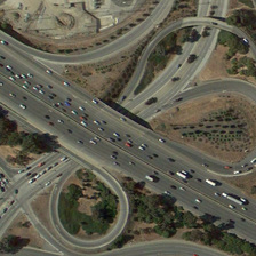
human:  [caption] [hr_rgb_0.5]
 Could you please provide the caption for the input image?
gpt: The wide viaduct leads along the ramp to the winding road.

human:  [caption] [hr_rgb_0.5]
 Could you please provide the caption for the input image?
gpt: The wide viaduct passes through the ramp to the winding road.

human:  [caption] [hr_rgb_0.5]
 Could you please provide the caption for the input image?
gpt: here is a quite bustling wide flyover spans the curved road below .

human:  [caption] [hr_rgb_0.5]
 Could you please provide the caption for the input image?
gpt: The wide bridge leads to the winding road through the ramp.

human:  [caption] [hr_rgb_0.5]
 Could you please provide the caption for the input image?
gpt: The wide viaduct runs through ramps on the winding road.